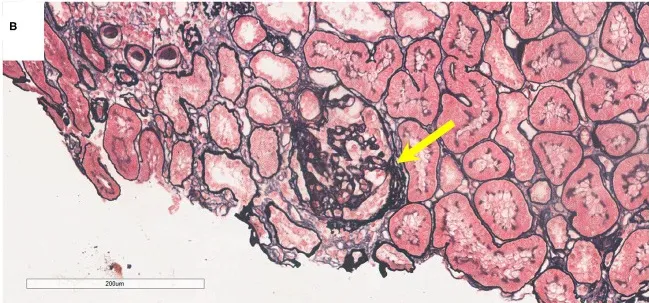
Pathology presentation of patients V-6 and IV-5. (B) Patient IV-5: light microscopy showed segmental adhesion and podocyte hypertrophy (yellow arrow; PASM staining, 100X).
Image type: pathology (h&e)